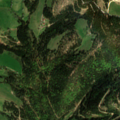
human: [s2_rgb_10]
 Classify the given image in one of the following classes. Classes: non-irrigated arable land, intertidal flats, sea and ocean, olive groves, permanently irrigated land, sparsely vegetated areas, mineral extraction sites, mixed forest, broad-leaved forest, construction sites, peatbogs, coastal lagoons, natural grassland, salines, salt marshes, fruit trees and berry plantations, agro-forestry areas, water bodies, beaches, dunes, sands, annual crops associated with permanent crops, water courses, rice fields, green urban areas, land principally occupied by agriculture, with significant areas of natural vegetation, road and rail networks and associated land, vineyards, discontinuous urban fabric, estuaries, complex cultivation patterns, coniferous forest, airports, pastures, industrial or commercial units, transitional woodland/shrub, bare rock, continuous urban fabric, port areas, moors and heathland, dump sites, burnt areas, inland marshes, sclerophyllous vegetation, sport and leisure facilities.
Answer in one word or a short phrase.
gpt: pastures, broad-leaved forest, coniferous forest, mixed forest